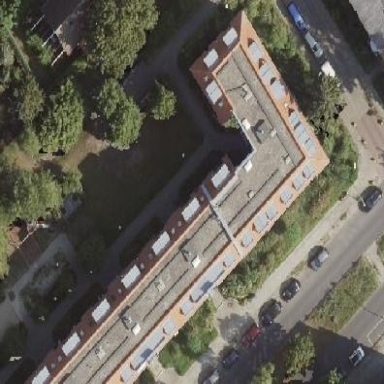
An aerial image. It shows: Unique apartment building with double saltbox roof shape.